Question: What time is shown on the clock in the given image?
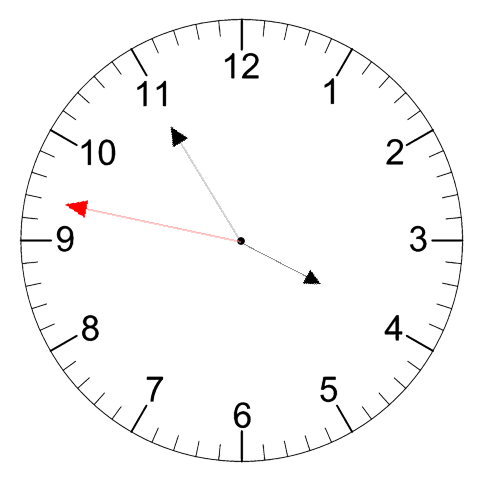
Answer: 03:54:47